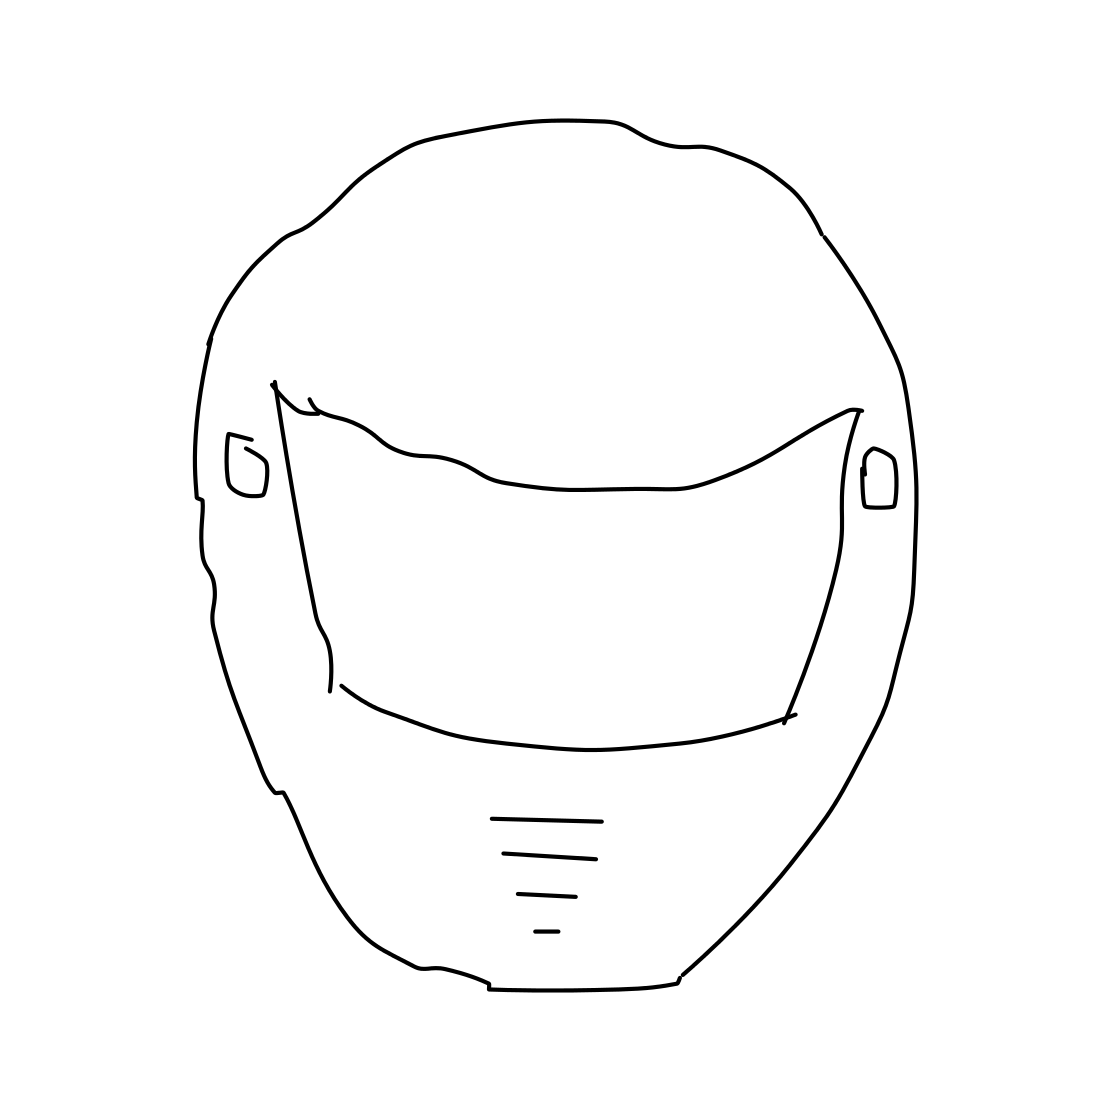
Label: helmet